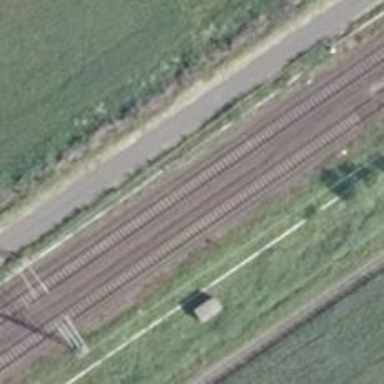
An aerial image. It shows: Railway signal.